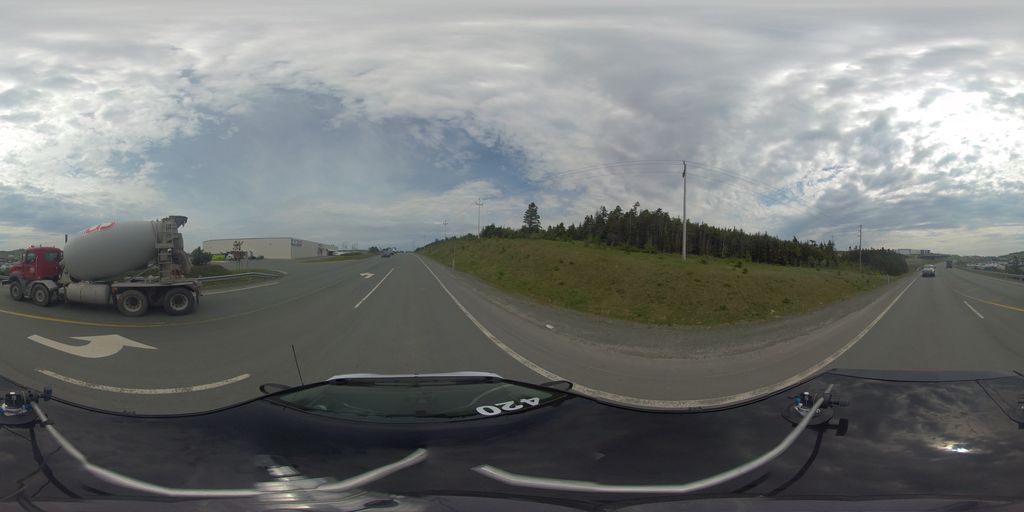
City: st_johns